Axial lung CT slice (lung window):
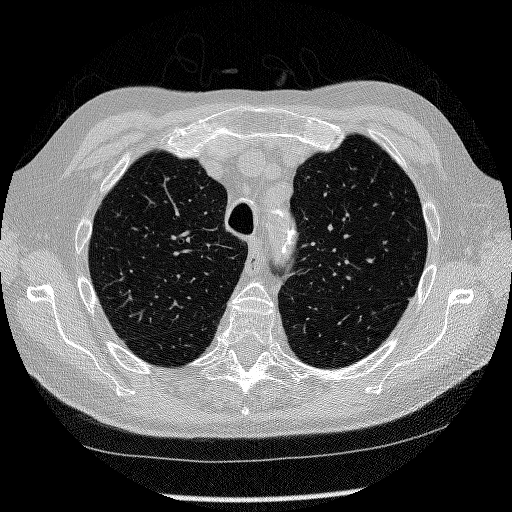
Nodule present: no